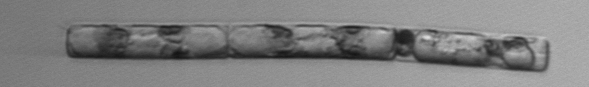
Label: Guinardia_delicatula_TAG_internal_parasite